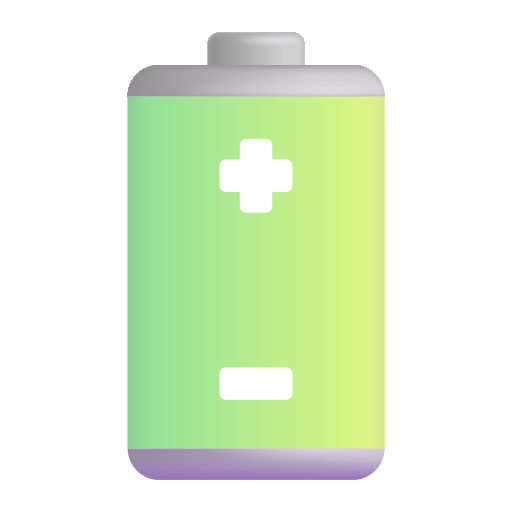
battery color